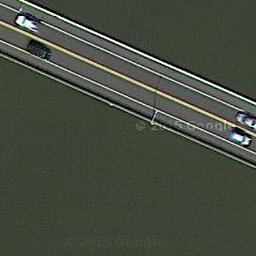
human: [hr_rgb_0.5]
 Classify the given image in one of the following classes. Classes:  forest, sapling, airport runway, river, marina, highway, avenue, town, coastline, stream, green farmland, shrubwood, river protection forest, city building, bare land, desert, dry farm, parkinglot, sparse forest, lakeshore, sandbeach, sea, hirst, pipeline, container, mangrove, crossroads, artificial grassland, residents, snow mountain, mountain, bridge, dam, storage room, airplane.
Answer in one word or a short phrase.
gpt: bridge